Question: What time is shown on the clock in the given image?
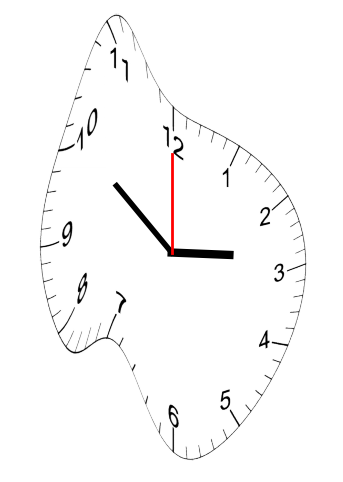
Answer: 02:51:00